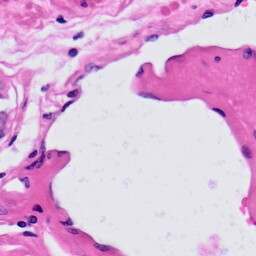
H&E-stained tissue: Prostate